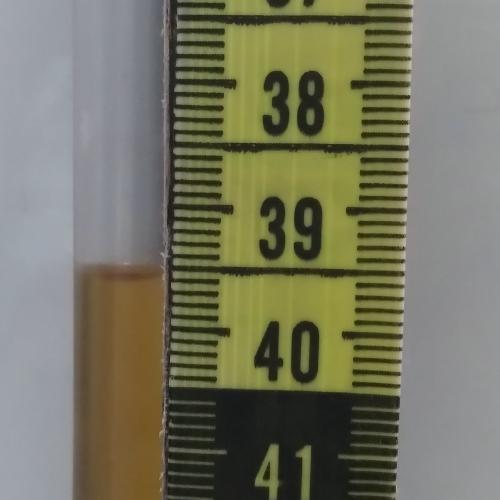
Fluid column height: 39.6 cm